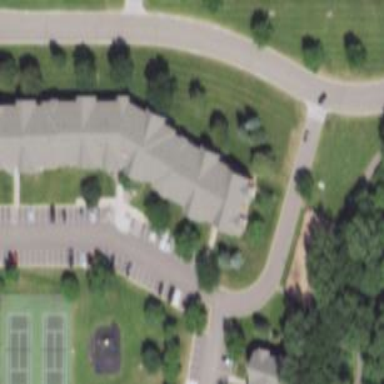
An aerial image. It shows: Hipped roof on apartment building.